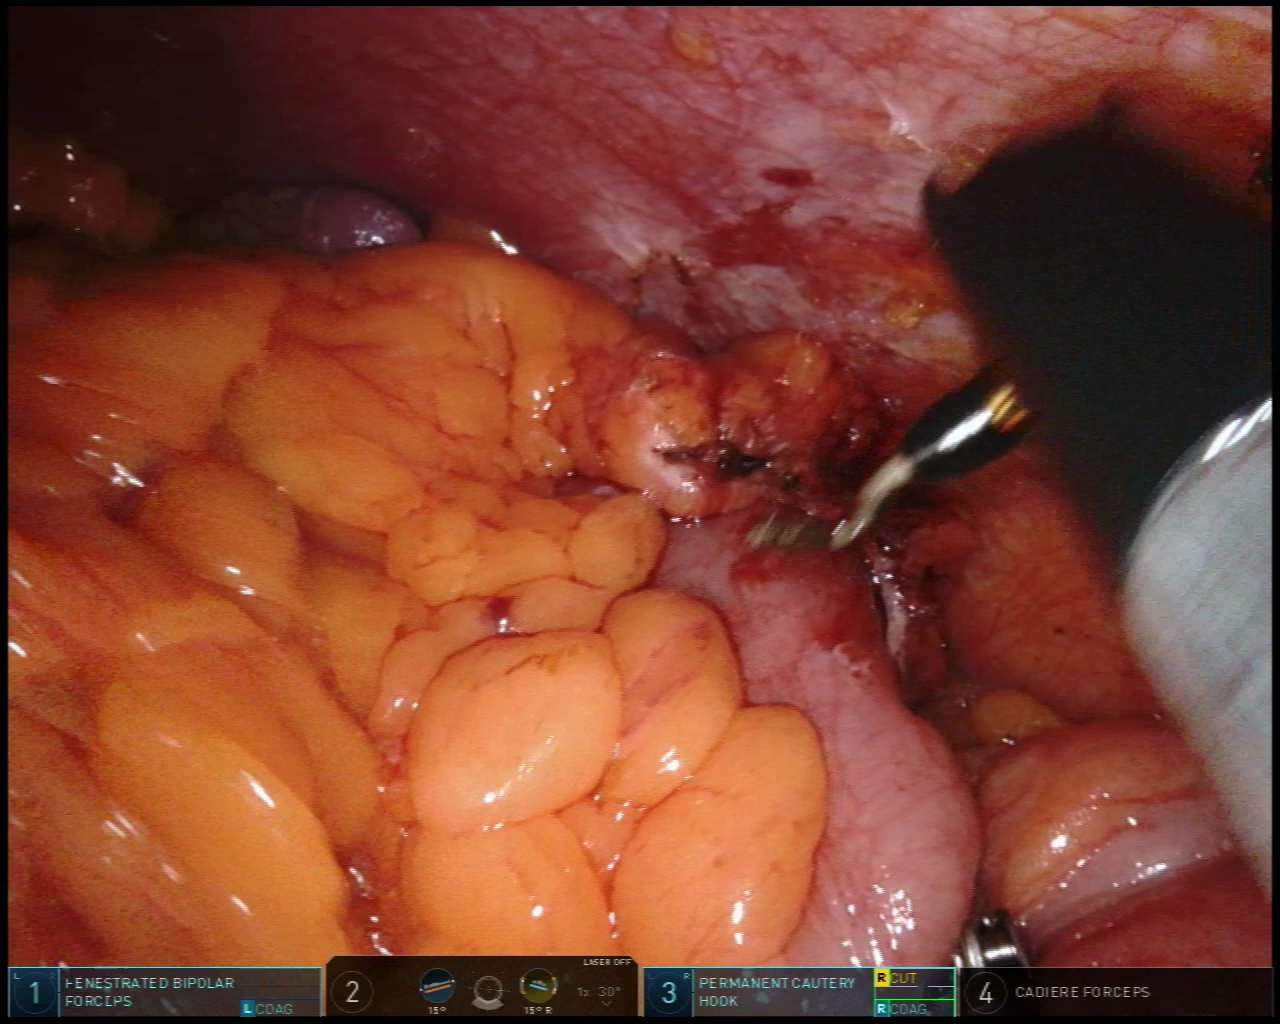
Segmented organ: spleen
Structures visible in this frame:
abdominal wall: yes
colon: yes
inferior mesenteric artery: no
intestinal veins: no
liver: no
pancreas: no
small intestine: no
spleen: yes
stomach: no
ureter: no
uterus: no
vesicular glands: no